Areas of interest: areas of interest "Media Organization"
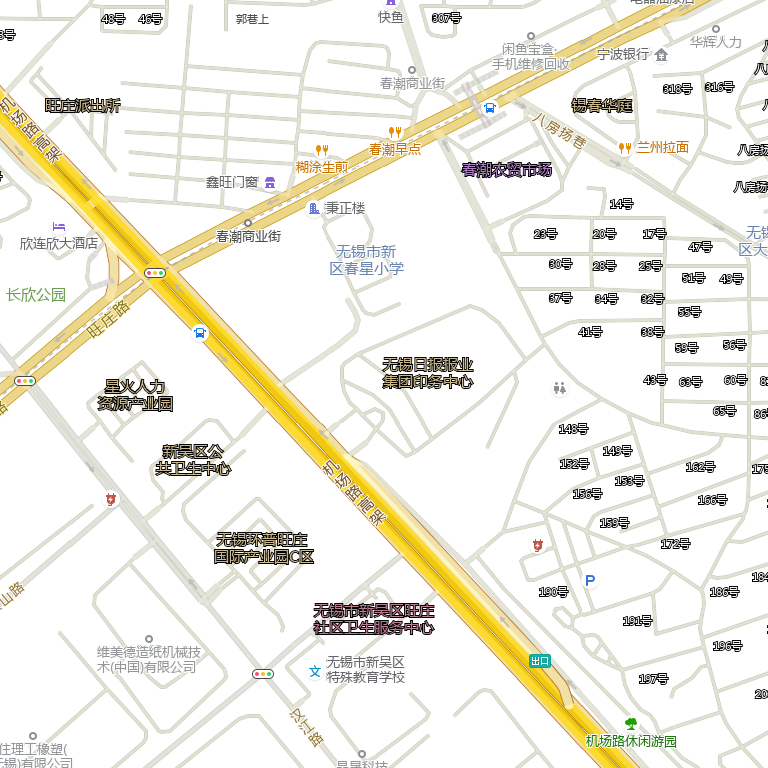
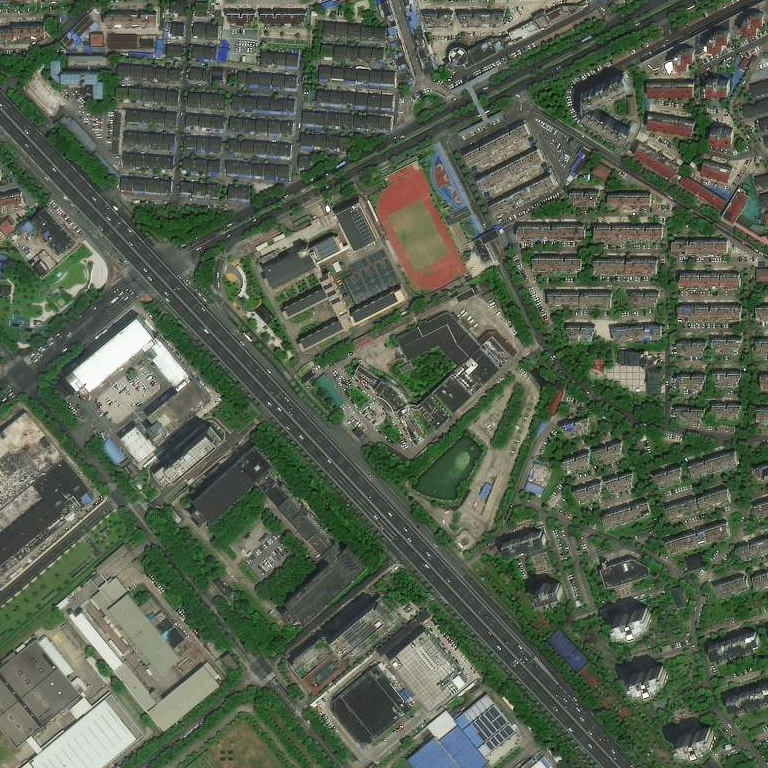